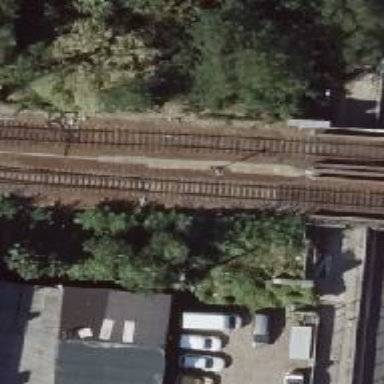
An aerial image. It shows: Railway switch with the turnout side on the right.